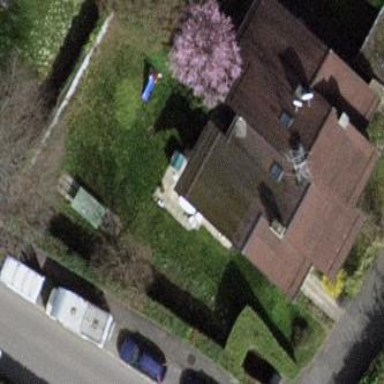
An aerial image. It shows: Garden enclosed by fence.